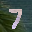
Label: 7